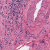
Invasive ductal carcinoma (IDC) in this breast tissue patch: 0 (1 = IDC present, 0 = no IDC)